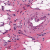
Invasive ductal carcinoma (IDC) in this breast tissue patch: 0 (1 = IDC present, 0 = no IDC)